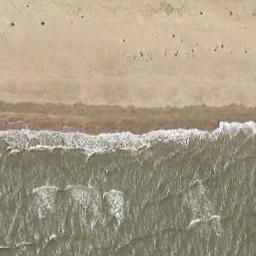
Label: beach